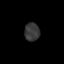
Tissue: lung
Cell type: T cells
Senescence score: 0.581
Nuclear area (px): 273
Mean DAPI intensity: 55.465